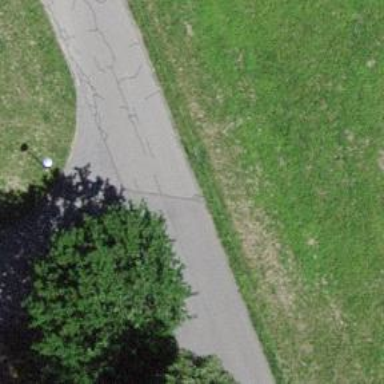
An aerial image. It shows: Asphalt road in residential area.